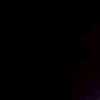
Label: space